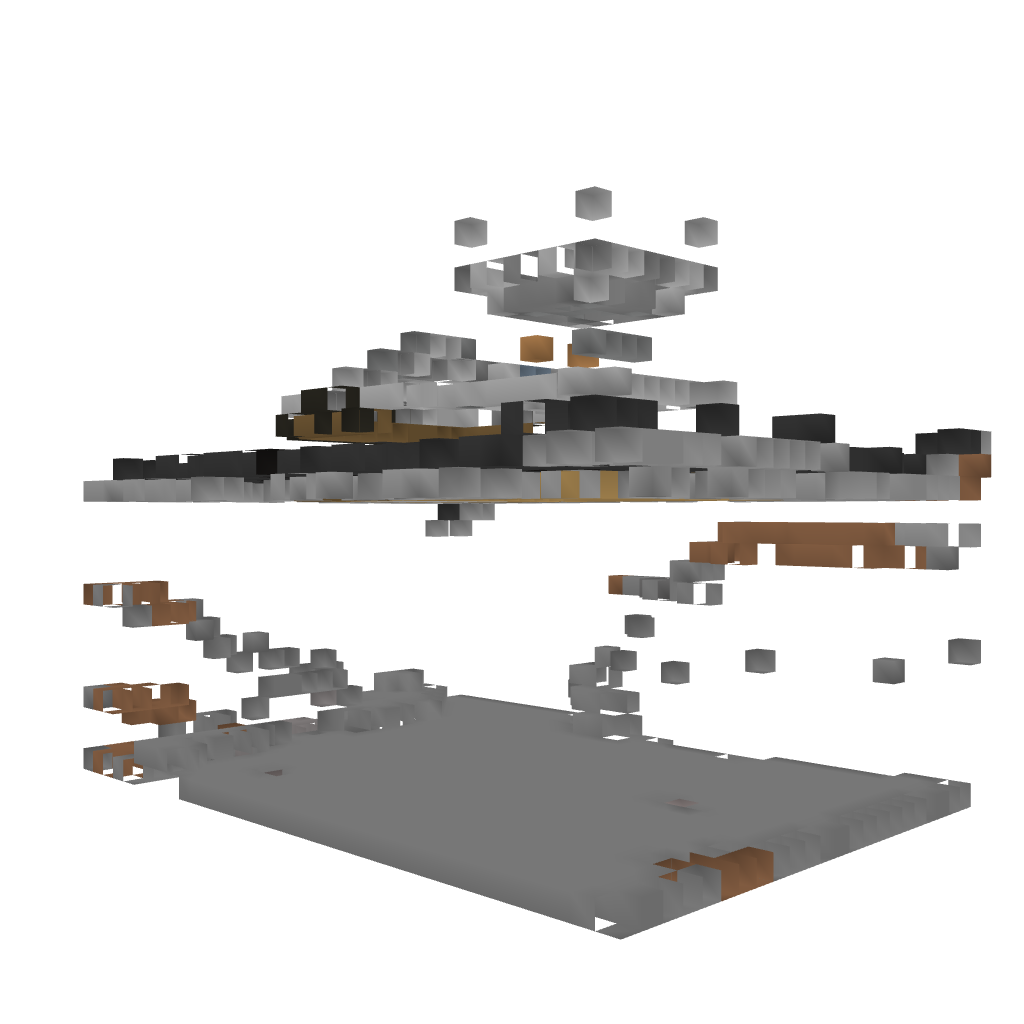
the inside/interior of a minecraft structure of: The Modern Outpost [1]